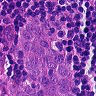
Metastatic tissue present: yes